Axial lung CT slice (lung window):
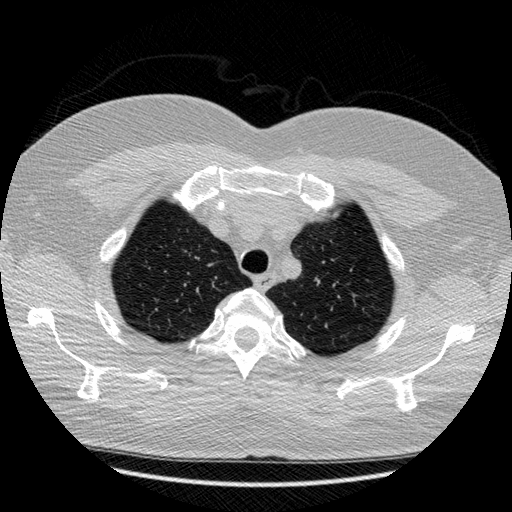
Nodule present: no